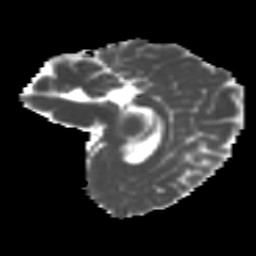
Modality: MD
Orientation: sagittal
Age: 12
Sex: female
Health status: ill
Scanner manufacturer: ge
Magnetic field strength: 3 T
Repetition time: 6.752 s
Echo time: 0.079 s